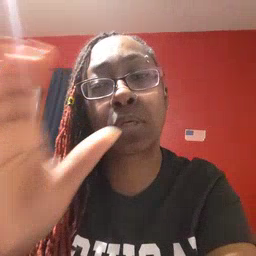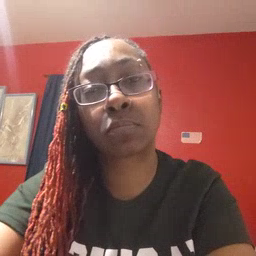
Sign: drink